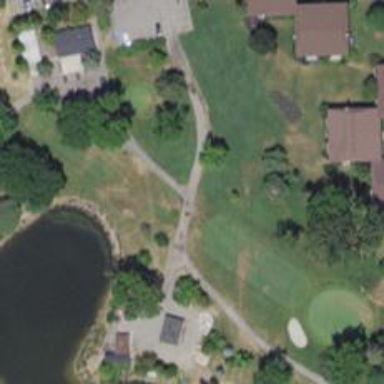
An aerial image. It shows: Footway that serves as golf path.